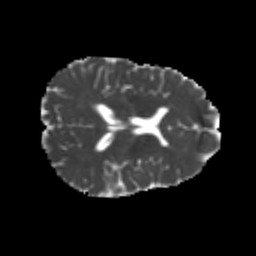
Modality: MD
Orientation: axial
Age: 25
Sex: female
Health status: healthy
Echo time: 0.074 s